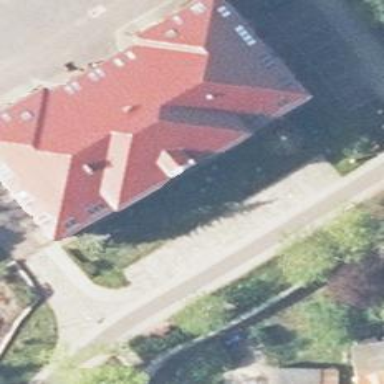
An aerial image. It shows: School building.